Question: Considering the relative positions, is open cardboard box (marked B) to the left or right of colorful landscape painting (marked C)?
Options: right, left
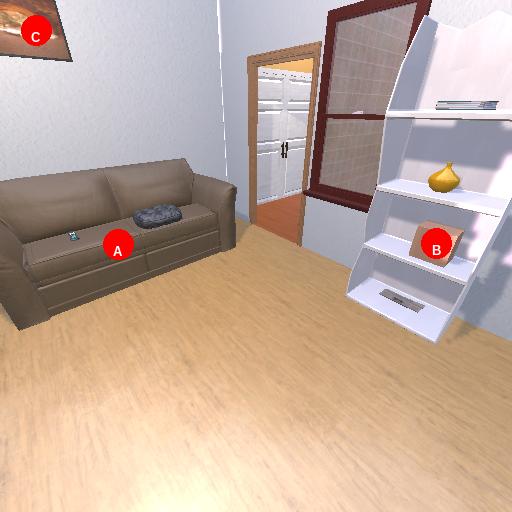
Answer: right